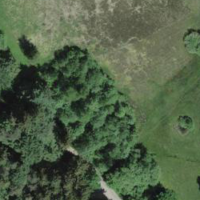
EUNIS habitat code: 44
Species observed at this site:
Phylloscopus collybita
Fringilla coelebs
Glyceria fluitans
Phalaris arundinacea
Prunus padus